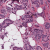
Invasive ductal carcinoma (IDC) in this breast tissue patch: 1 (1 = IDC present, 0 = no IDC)